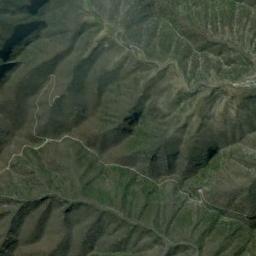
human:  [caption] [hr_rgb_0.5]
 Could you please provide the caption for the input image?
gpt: The mountain is full of green plants .

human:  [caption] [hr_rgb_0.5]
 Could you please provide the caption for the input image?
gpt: This mountain is completely covered by vegetation and there is a winding path in it .

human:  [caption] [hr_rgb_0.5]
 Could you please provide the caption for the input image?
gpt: There are some ravines and a river on the green mountain .

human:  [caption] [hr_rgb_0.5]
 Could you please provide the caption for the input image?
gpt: The folded mountain consists of some ridges and valleys and is covered with some vegetation .

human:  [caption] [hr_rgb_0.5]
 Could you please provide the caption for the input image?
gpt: There are many roads in the mountains .